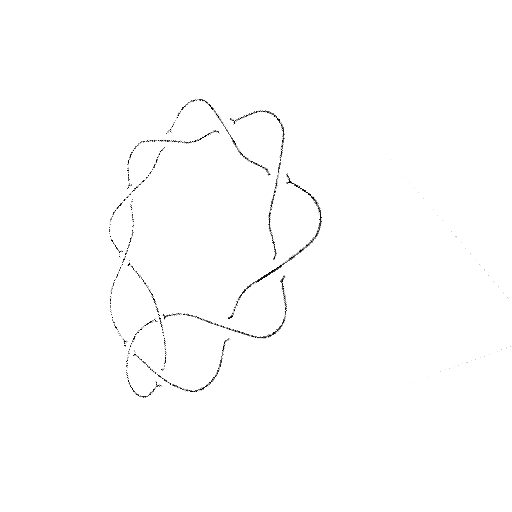
Crossing number: 10